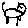
Label: cat